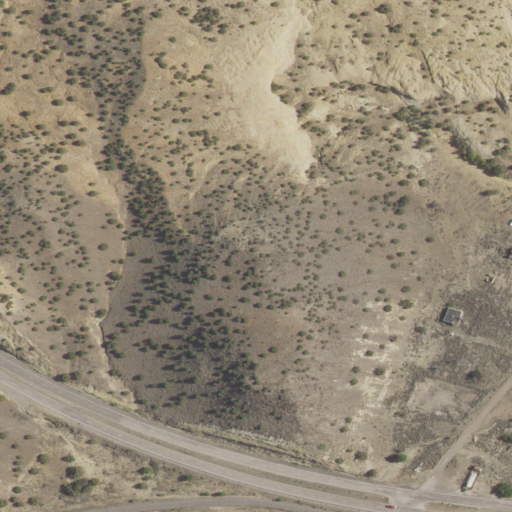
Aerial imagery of mountain in New Mexico named Two Feathers Hill containing shrub, medium intensity development, low intensity development, open development, barren land, grassland, high intensity development, and herbaceous wetlands